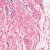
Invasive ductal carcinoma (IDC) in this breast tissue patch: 0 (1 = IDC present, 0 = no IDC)